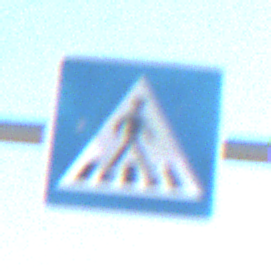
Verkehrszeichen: FussgaengerueberwegLinks
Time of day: Night
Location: Outdoor (Nature)
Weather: PartlyCloudy
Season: NotSpecified
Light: Natural